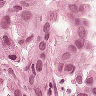
Metastatic tissue present: yes